Question:
I have existing code which displays input-clear button at the end of an input #q when user fills in and disappear the button when the input becomes empty:
'''
$(document).on('propertychange keyup input paste pageinit', '#q', function(){
var io = $(this).val().length ? 1 : 0 ;
$(this).next('.icon_clear').stop().fadeTo(0,io);
}).on('click', '.icon_clear', function() {
$(this).delay(0).fadeTo(0,0).prev('input').val('').focus();
});
'''
Portion of index.php:
'''
<form id="searchForm" action="" class="search-box" method="POST">
<span class="clearable">
<input type="text" name="q" id="q" size="22" value="<?php echo $_GET['q']; ?>" autocomplete="off" maxlength="1024" class="search" placeholder="Search" >
<span class="icon_clear">&nbsp;&nbsp;&nbsp;</span>
</span>
</form>
'''
<URL>
The problem is that: when user key in some text and press enter, index.php?q=text is called. Then the input-clear button is not displayed since there is no occurrence of any event on input #q (though #q contain text value as per 'value="<?php echo $_GET['q']; ?>"' ). Because #q contain value, naturally, input-clear button is expected.
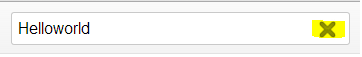
Answer: Do you mean when page init, let it check is it need a clear button ? this should work
<URL>
'''
$('input.data_field').trigger('input');
'''